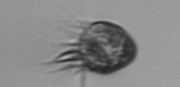
Label: Ciliophora